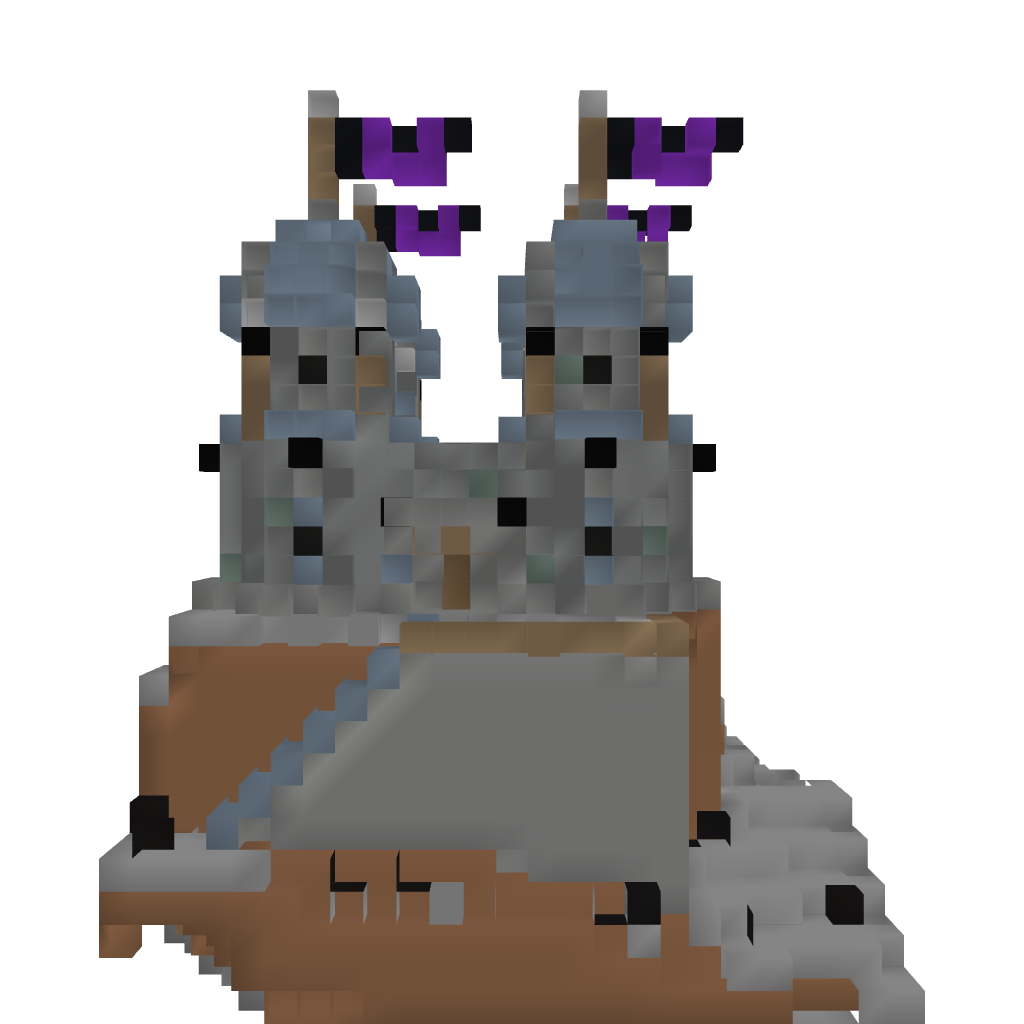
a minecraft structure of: Small Castle